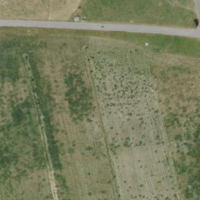
EUNIS habitat code: 52
Species observed at this site:
Arum maculatum
Fagopyrum esculentum